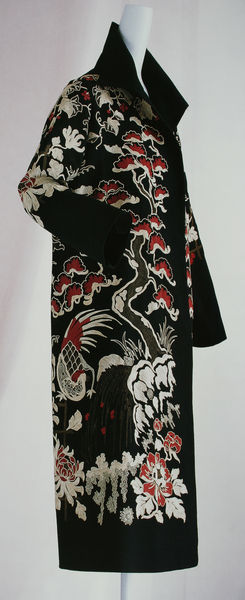
Titel: "Mandarin"-Mantel
Künstler: Paul Poiret
Standort: Kyoto (Japan)
Institution: Kyoto Costume Institute
Schlagwörter: baum, blätter, weiß, ocker, blume, blumen, kleid, schwarz, blüten, rot, mode, muster, federn, kleidung, kragen, lang, ärmel, gewand, mantel, stickerei, stoff, pflanzen, japan, foto, fotografie, flammen, bademantel, vegetabil, blumig, kimono, kyoto, traditionell, komono